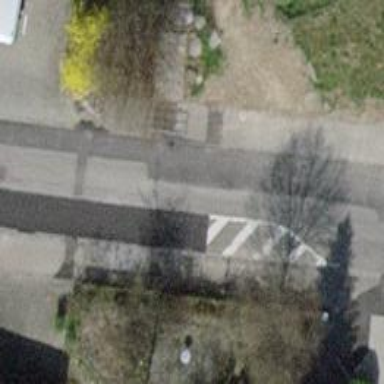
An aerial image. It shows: Traffic calming feature called choker.